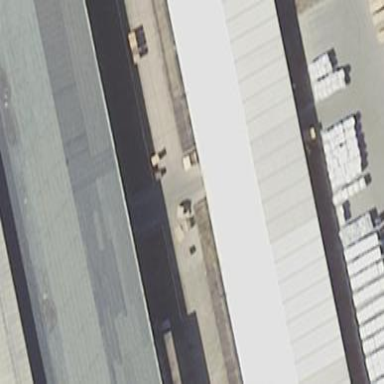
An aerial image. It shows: Warehouse building.